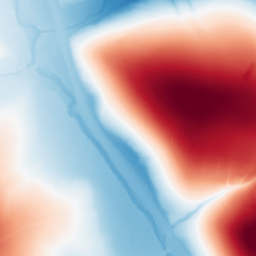
Category: trend_removal
Decomposition family: polynomial_high
Decomposition parameters: degree: 4
Upsampling method: quintic
Upsampling parameters: scale: 2
Upsampling scale: 2